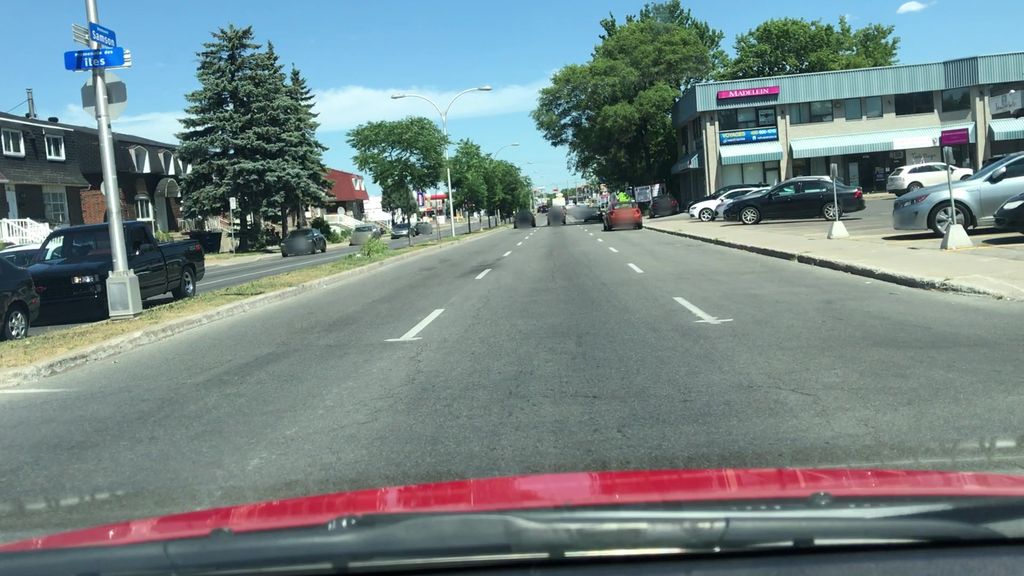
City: montreal